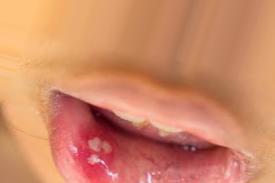
Condition: Mouth Ulcer